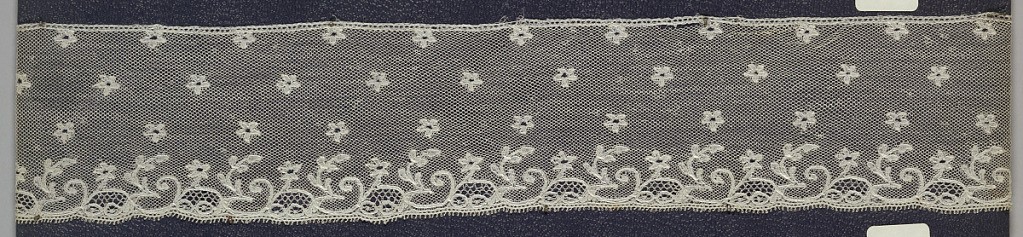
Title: Border
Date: late 18th century
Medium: Technique: bobbin lace
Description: Bobbin lace border, floral scroll; late 18th century Maline